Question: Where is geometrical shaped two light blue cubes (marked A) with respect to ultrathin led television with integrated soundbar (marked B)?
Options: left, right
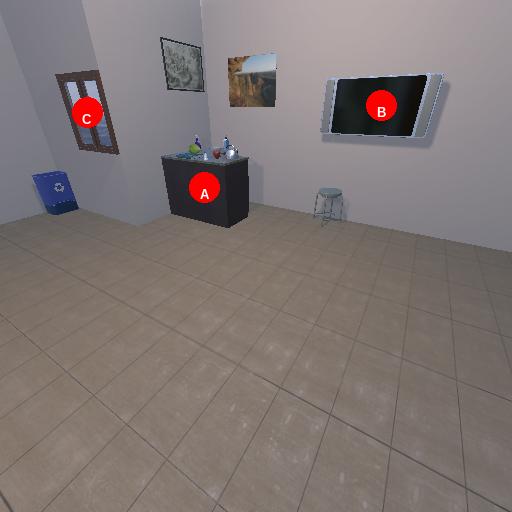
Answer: left